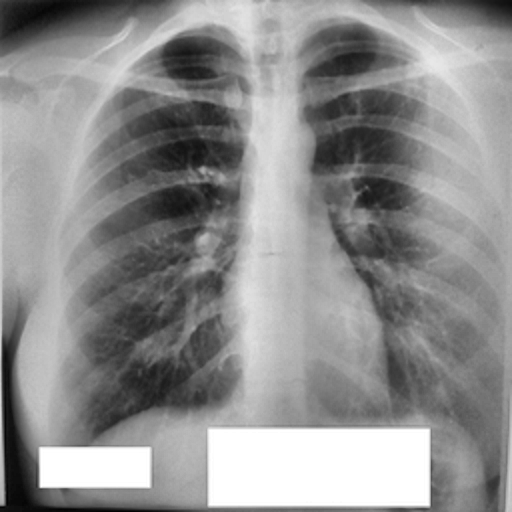
Finding: TUBERCULOSIS